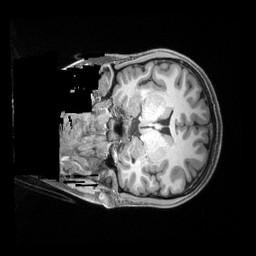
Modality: T1w
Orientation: coronal
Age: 22
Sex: female
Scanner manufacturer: siemens
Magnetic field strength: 3 T
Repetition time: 2.4 s
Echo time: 0.00228 s